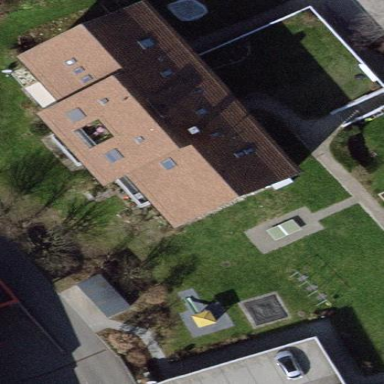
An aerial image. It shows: Kindergarten building.